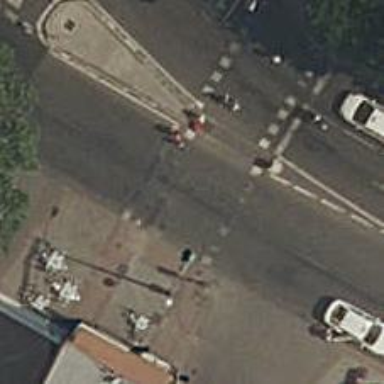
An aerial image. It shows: Road with traffic signals and zebra crossing with traffic signals.